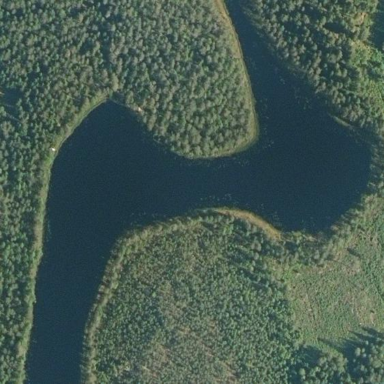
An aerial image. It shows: Peaceful pond surrounded by nature.